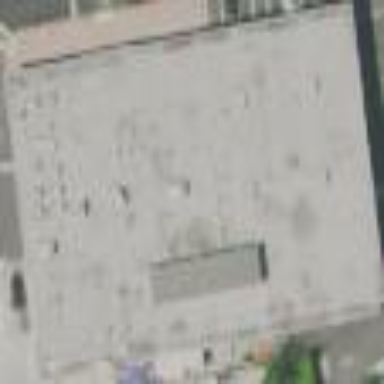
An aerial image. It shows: Retail building.